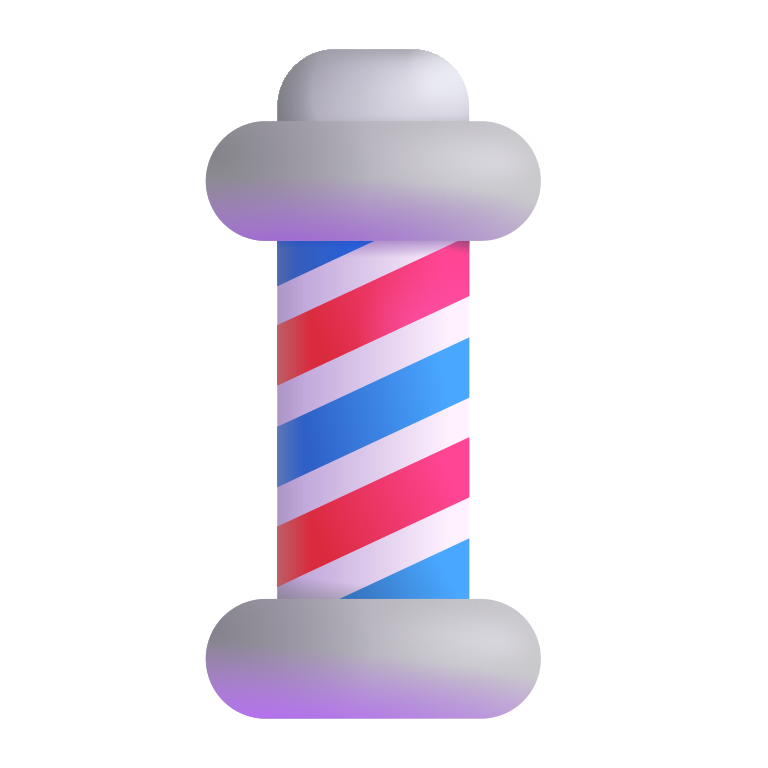
barber pole color